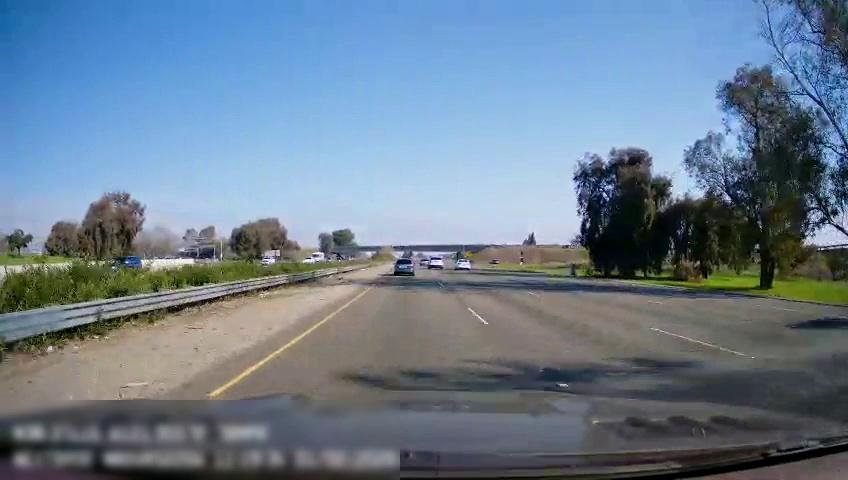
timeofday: Day
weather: Sunny
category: Drivable Space
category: Vehicles | Car
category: Vehicles | Car
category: Vehicles | Car
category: Vehicles | Car
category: Vehicles | SUV
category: Vehicles | Car
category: Vehicles | Truck
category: Vehicles | Bus
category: Vehicles | SUV
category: Lanes | Current Lane
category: Lanes | Current Lane
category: Lanes | Alternate Lane
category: Lanes | Alternate Lane
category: Lanes | Alternate Lane